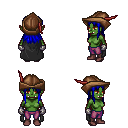
a pixel art fantasy rpg character, female body template, orc, green skin, black cape, magenta pants, blue unkempt hairstyle, leather cap, metal gloves, maroon shoes, four views (front, back, left, right), 2x2 character sprite sheet, small pixel art, hard edges, no anti-aliasing